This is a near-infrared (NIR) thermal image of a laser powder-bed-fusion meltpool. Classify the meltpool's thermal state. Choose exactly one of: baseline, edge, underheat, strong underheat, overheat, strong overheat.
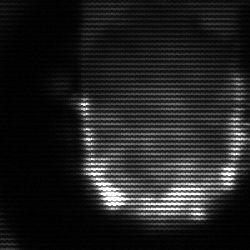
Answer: baseline